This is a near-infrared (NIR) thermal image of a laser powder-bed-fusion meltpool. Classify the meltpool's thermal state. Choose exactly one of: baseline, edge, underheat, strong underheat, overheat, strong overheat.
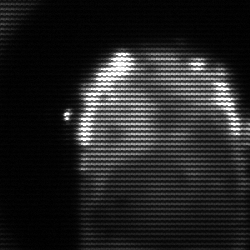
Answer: baseline